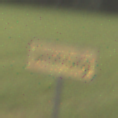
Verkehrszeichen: Umleitungsankuendigung
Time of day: SunriseSunset
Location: Outdoor (Nature)
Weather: Clear
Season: NotSpecified
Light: Natural